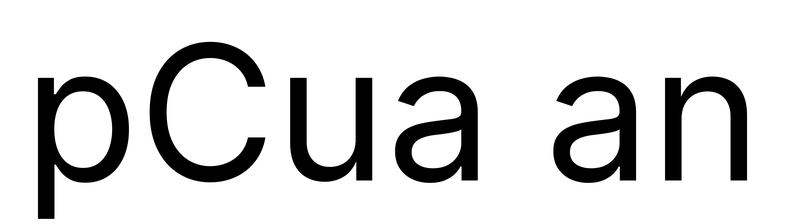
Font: Inter_Regular